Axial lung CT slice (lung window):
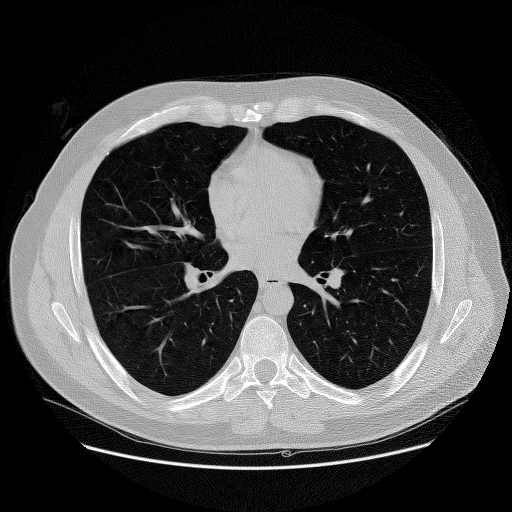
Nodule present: no